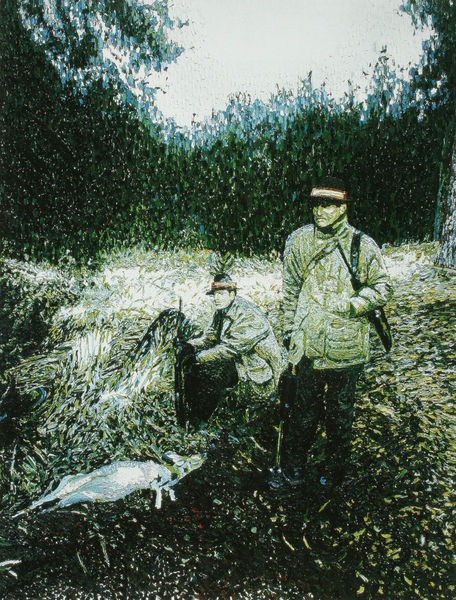
Titel: Jäger seit Jahrhunderten
Künstler: Erik Schmidt
Standort: Berlin
Institution: carlier I gebauer
Schlagwörter: baum, blau, himmel, mann, wasser, weiß, bäume, grün, landschaft, hut, hüte, licht, männer, nacht, gras, hund, tier, wiese, jacke, stehen, schauen, kalt, wald, zwei, wild, hutband, riemen, belichtung, lichtung, hocken, waffen, waffe, jagd, fuchs, verwischt, jäger, gewehr, digitalisiert, geschultert, waldlichtung, alter bock, fake, manipuliert, nachbearbeitung, steppjacke, wie spinnen im netz herbst, zeichnung?, überlagert